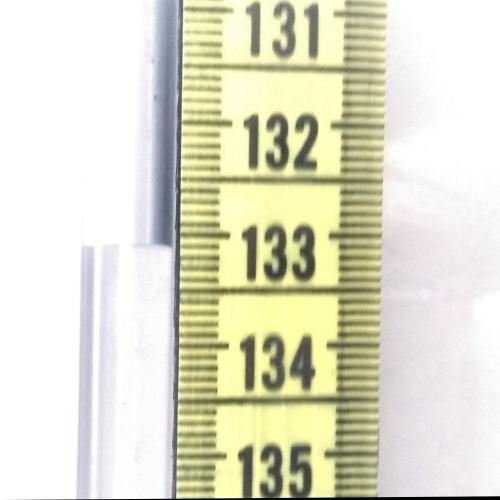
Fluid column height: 133.1 cm